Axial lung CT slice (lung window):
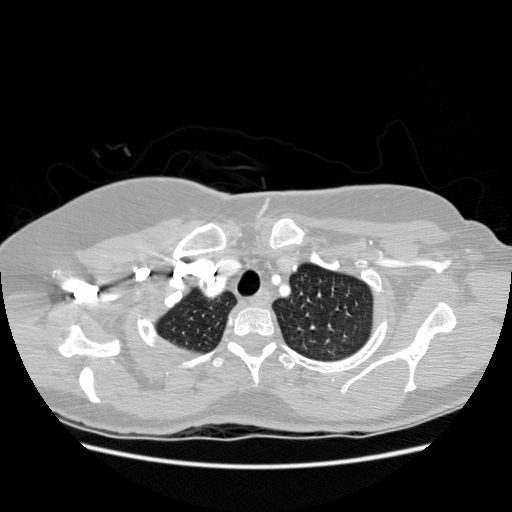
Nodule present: no